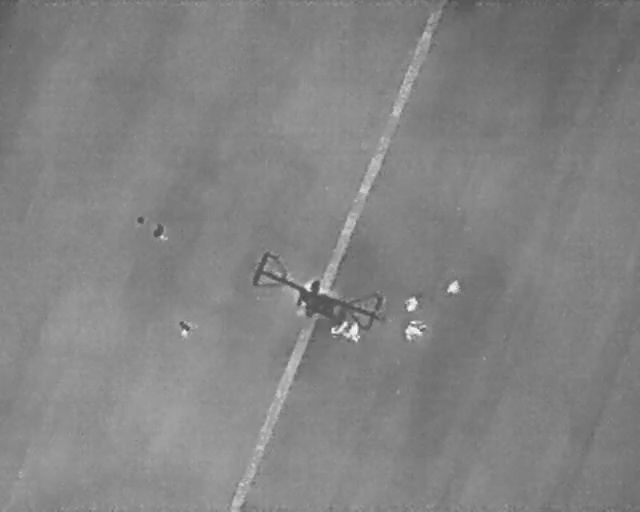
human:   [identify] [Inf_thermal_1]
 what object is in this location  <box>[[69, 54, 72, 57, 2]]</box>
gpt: <ref>1 medium person at the right</ref>